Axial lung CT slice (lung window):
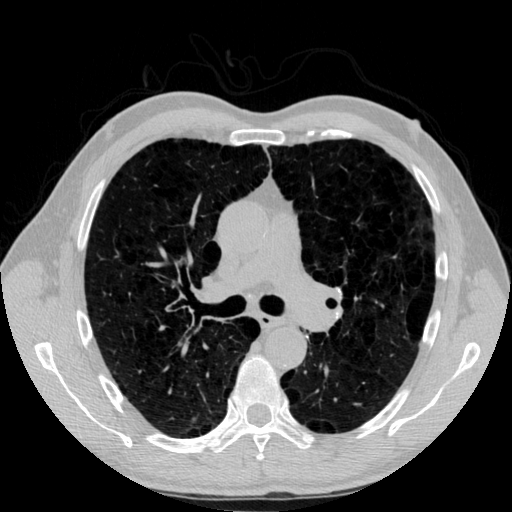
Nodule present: yes
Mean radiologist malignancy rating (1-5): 2.75